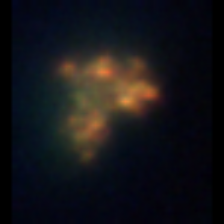
Taxon: Unknown_detritus
Group: Unknown